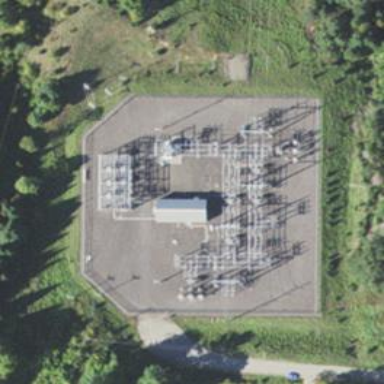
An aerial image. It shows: Switch for power supply.